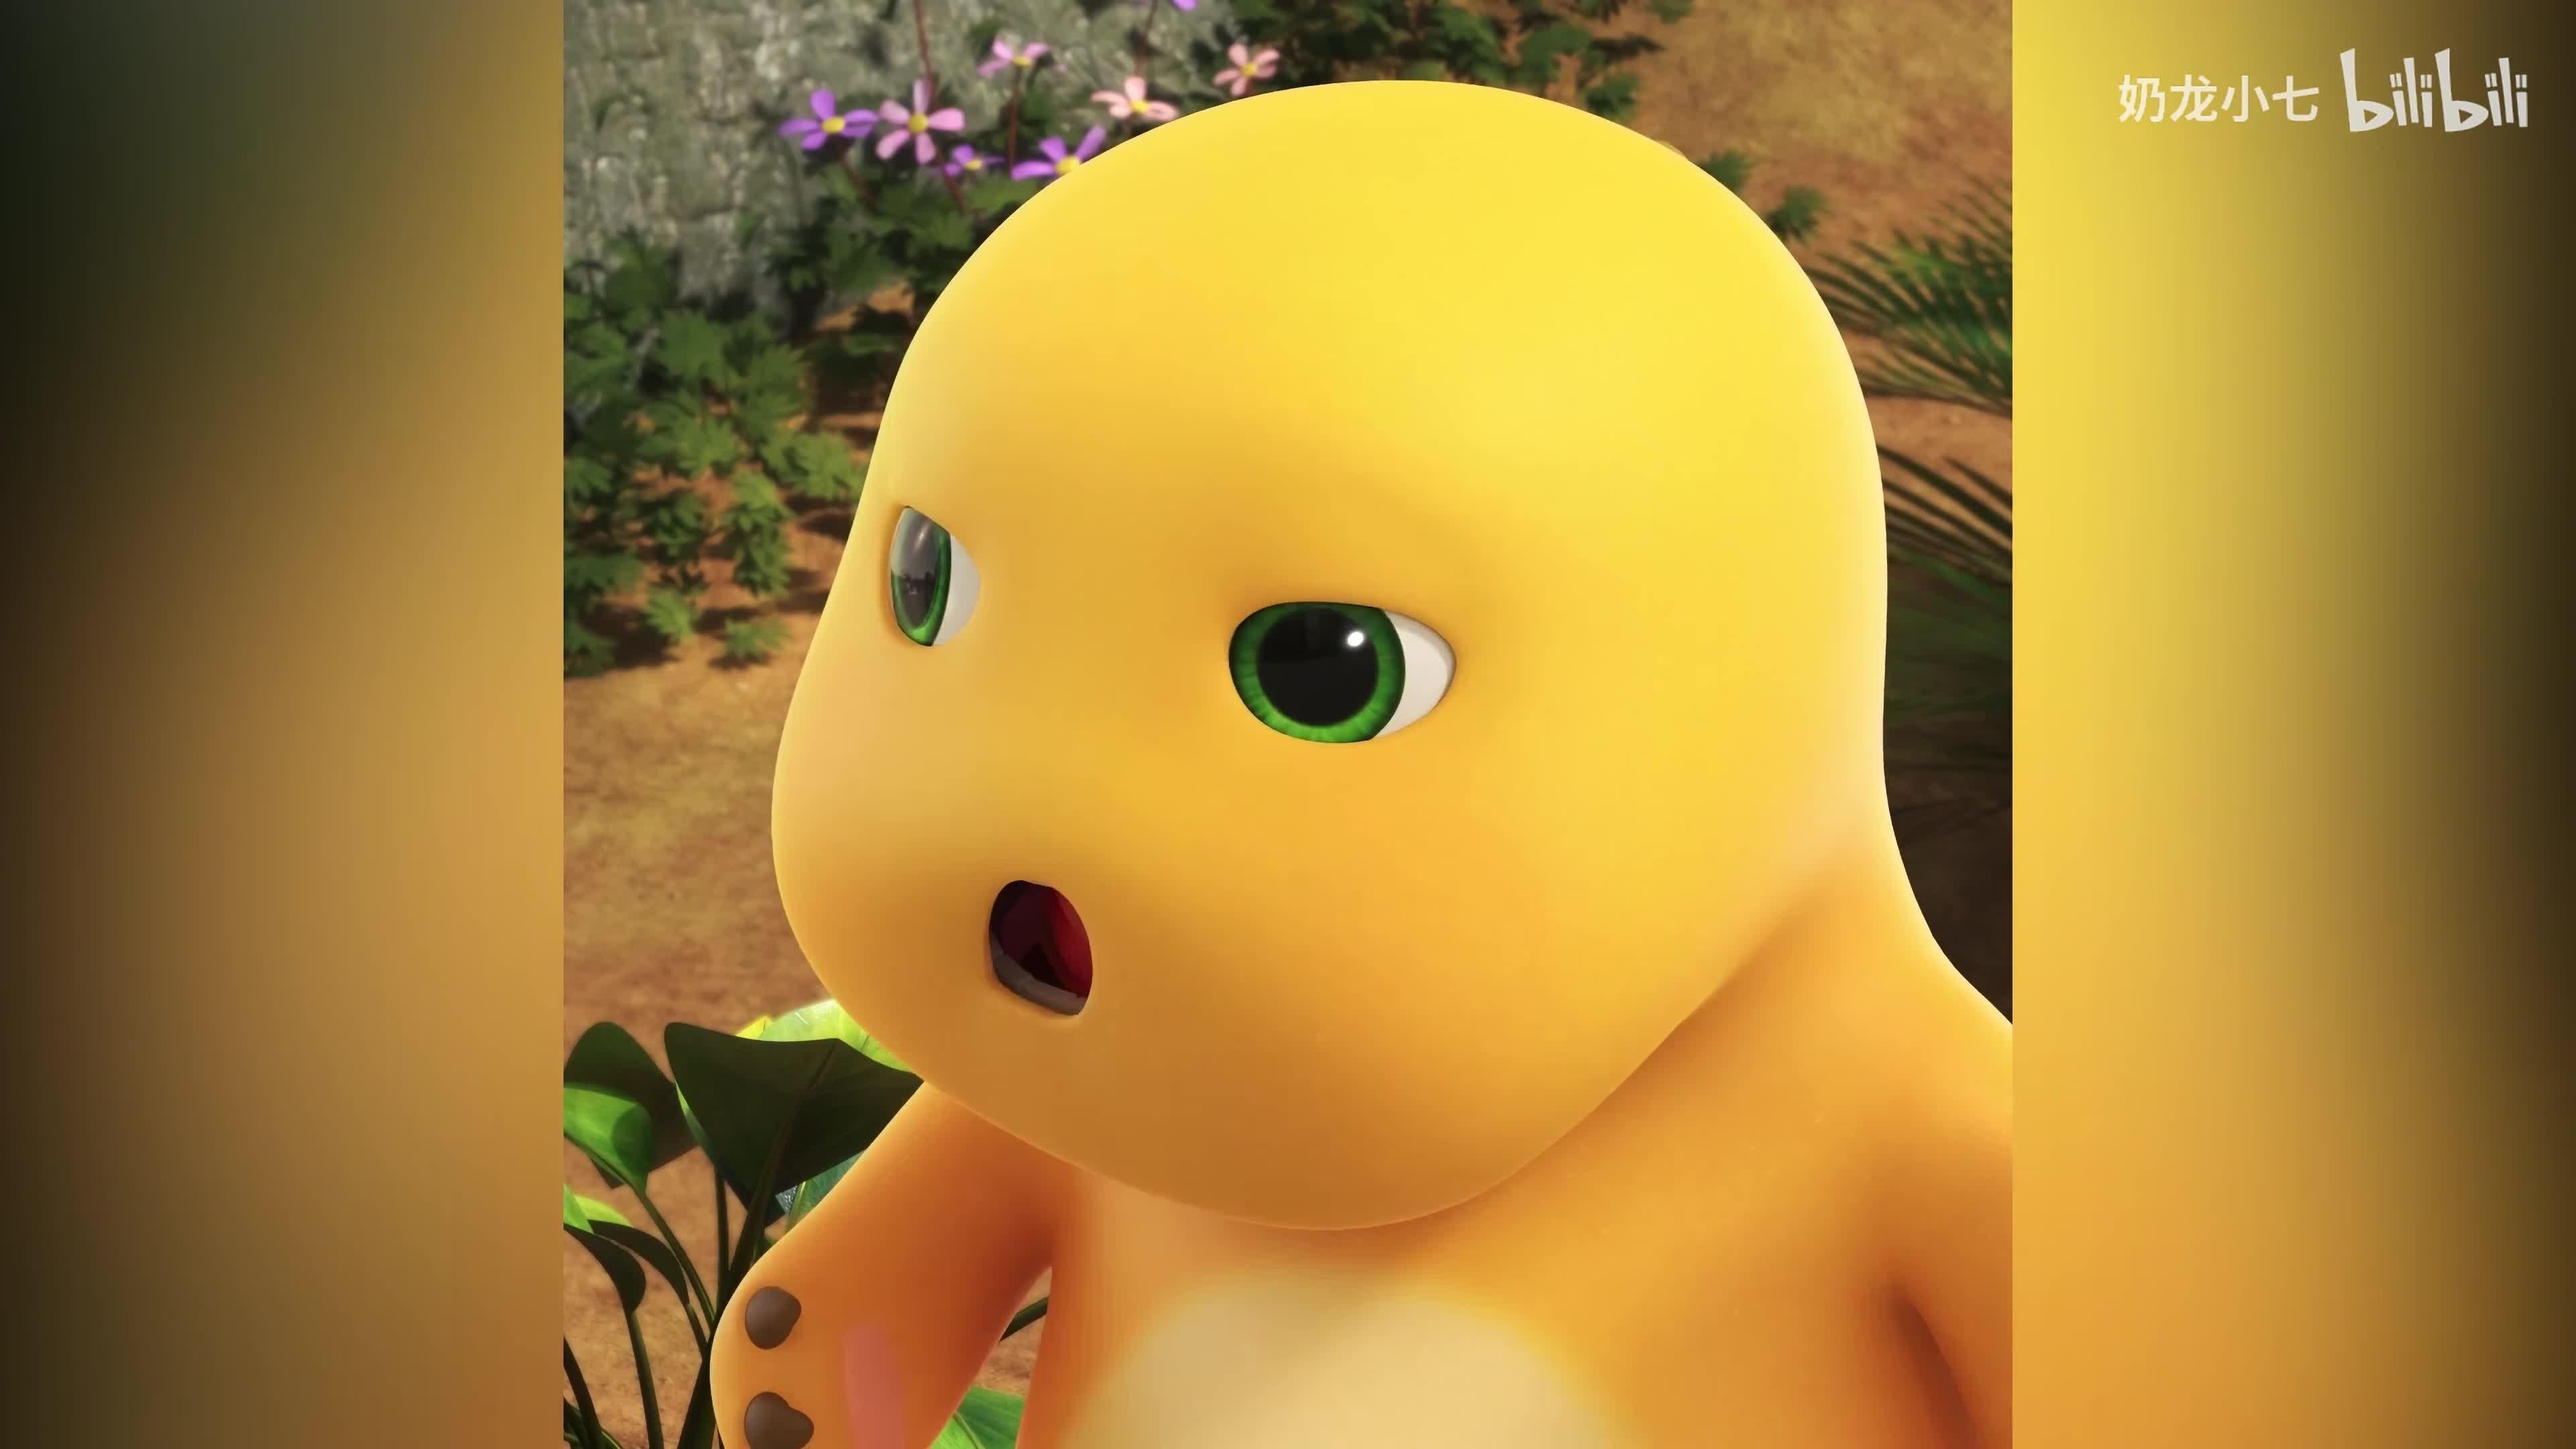
Label: nailong